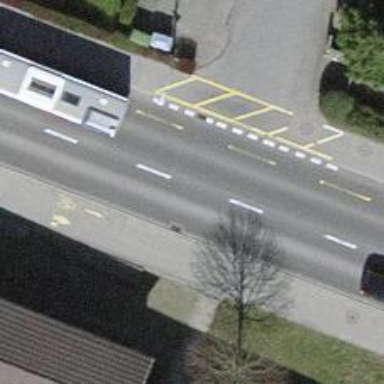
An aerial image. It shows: Secondary road with track for cycling on the left side.